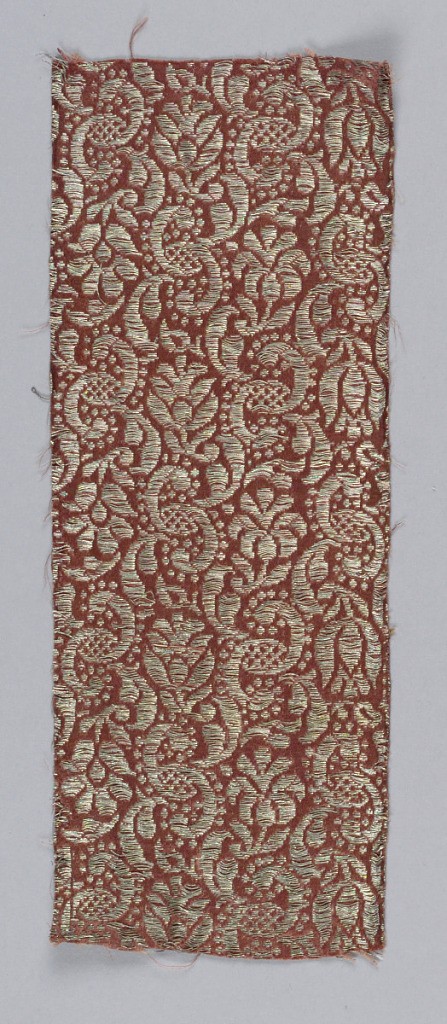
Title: Fragment
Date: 17th century
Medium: silk and metallic thread Technique: continuous supplementary wefts in a satin foundation
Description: Floral shapes, scrolls, and diagonal grids in silver and salmon. Two directional.